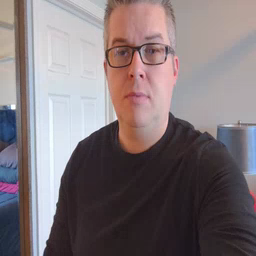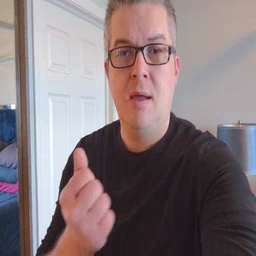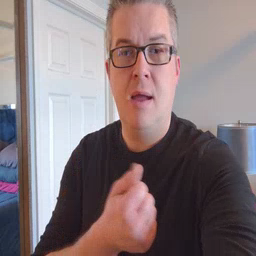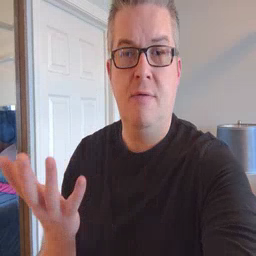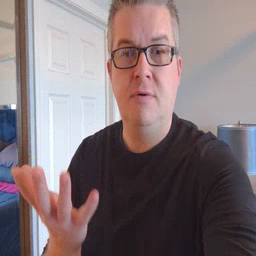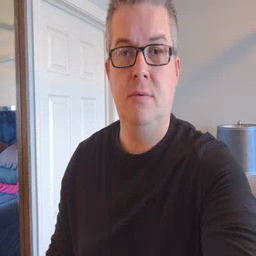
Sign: every